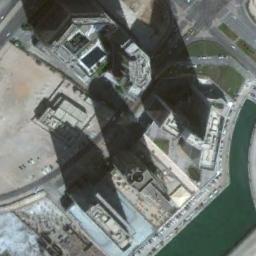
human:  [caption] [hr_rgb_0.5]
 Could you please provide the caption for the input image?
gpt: There is not much traffic on the roads downtown .

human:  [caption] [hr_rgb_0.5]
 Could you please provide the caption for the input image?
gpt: In a commercial area there are several tall buildings of different shapes and several roads with many cars  There is a river beside the buildings .

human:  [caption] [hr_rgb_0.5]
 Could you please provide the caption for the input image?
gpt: A commercial area with some high-rise buildings and a parking lot is next to the lake .

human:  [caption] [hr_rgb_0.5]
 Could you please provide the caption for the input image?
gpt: The commercial area is next to a river .

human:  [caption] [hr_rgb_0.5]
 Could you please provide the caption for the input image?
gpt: There are buildings beside a lake on a commercial area .